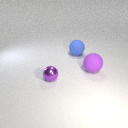
large purple rubber sphere to the right of small purple metal sphere